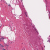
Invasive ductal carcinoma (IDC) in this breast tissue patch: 0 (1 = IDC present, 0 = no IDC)